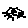
Label: cat